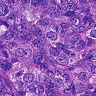
Metastatic tissue present: yes